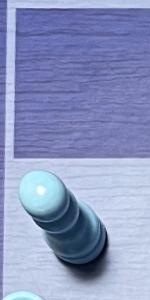
Label: Pawn_White